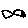
Label: fish